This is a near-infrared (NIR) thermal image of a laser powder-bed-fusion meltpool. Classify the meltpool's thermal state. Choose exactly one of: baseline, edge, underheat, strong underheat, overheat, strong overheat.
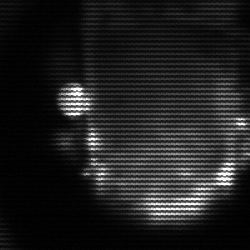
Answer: baseline